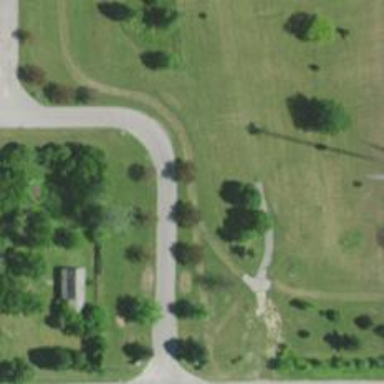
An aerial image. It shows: Path for both road and golf.